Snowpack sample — Snodgrass Mountain, Crested Butte, Colorado (2/4/25, 12:06 PM MST)
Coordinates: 38.923, -106.968
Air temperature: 35 °F
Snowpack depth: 80 cm
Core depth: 70 cm
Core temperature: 32 °F
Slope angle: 14°, slope face: 78°
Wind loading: low
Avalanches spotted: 0
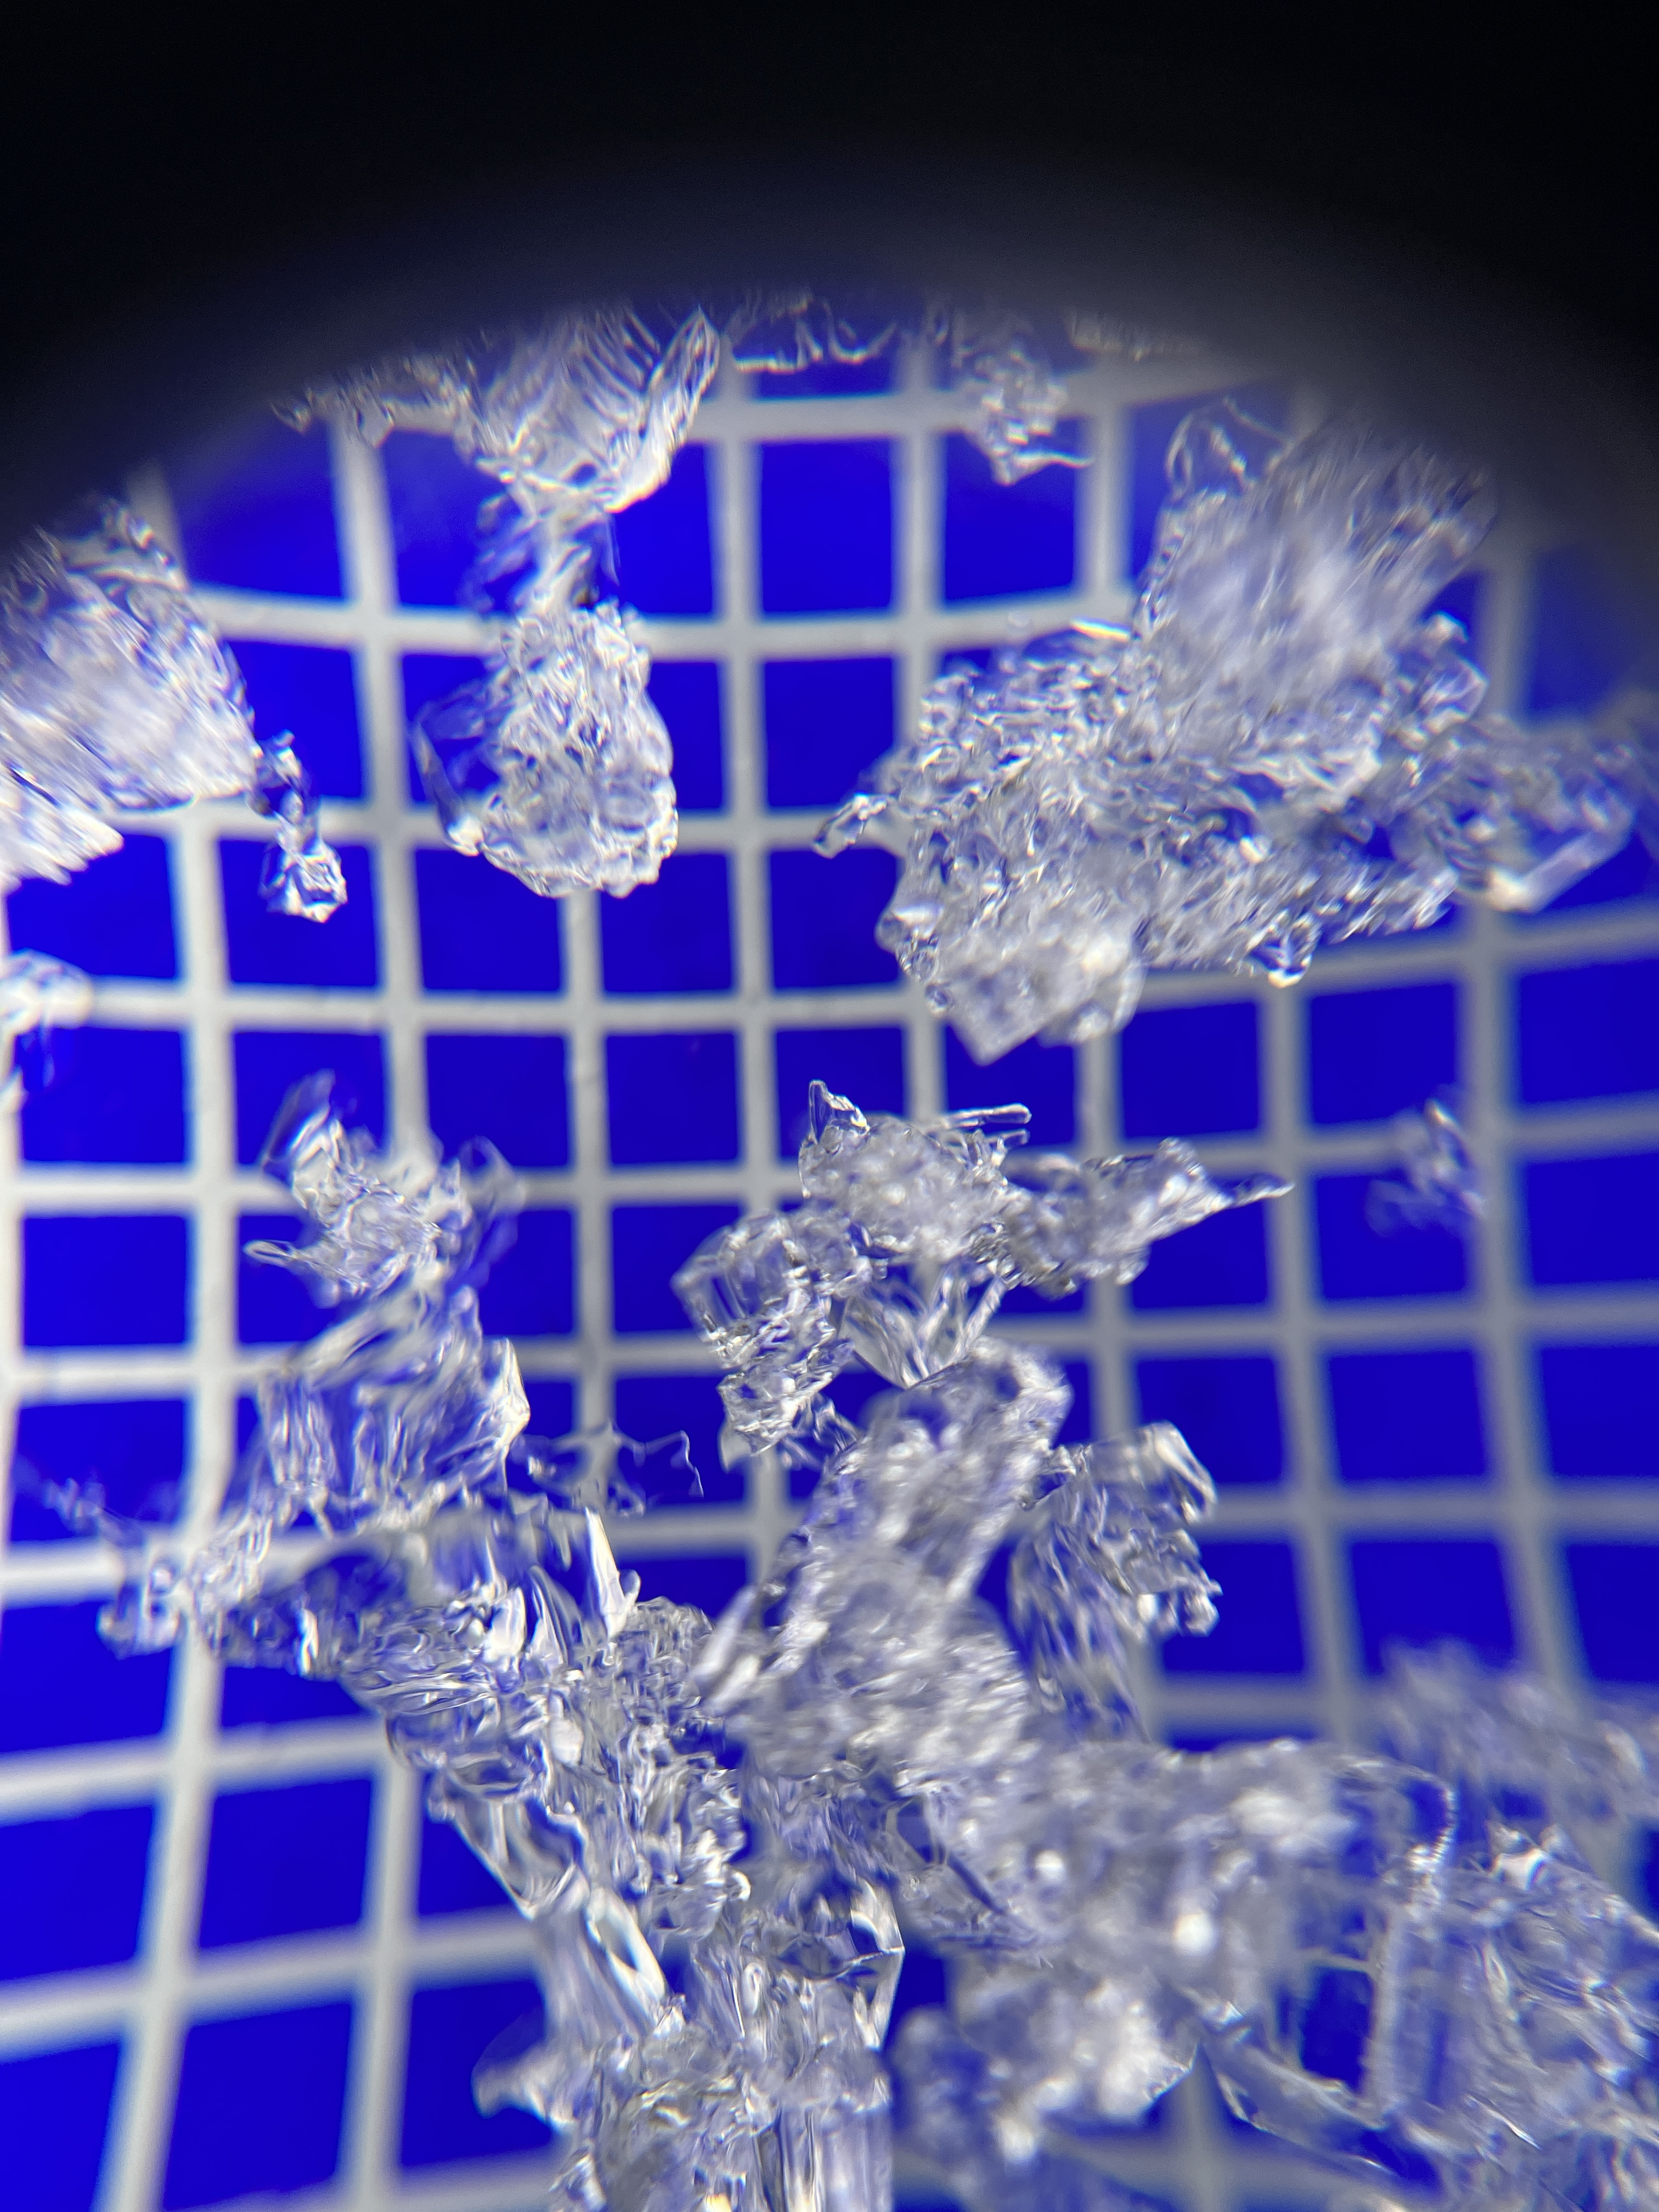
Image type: magnified_profile
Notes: No avalanches nearby, unusually warm weather for the last month reported by residents, Collected 25 yards from treeline